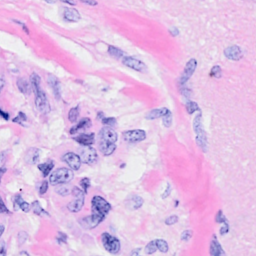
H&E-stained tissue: Breast